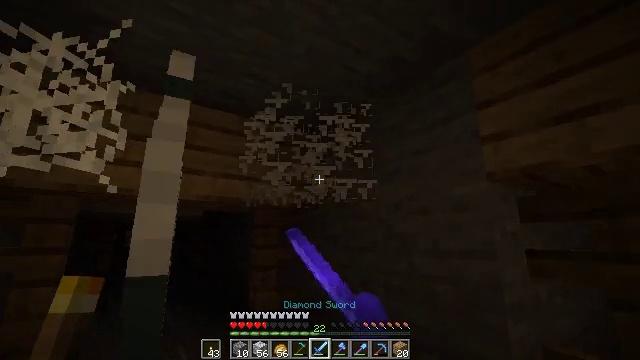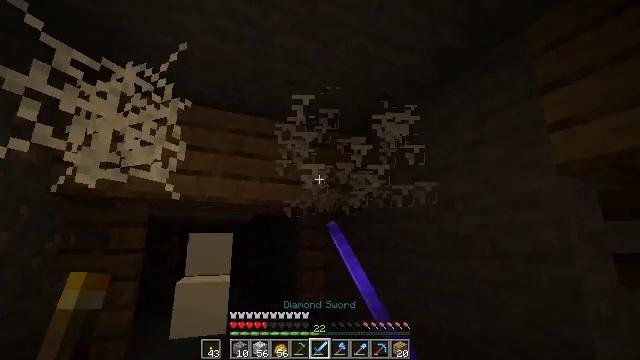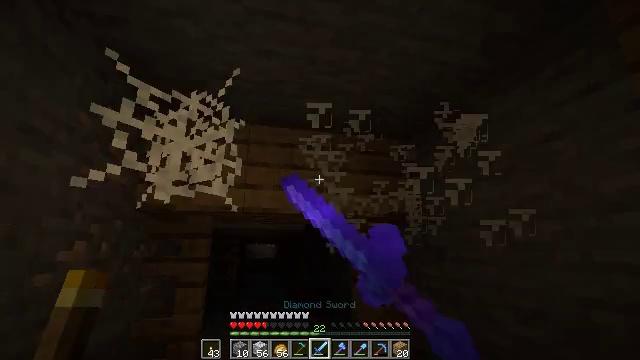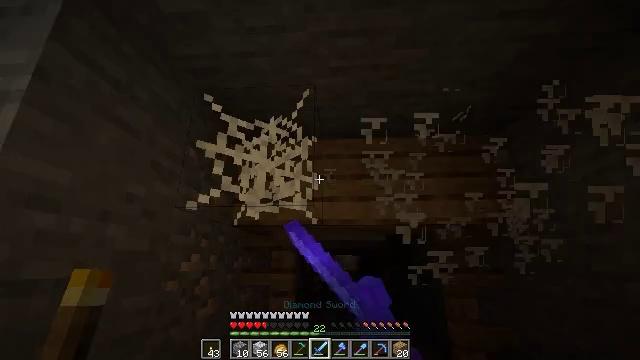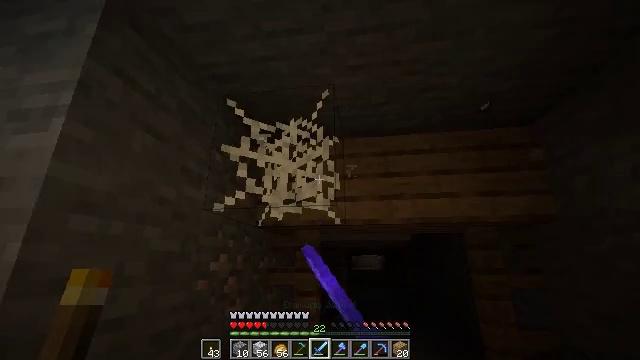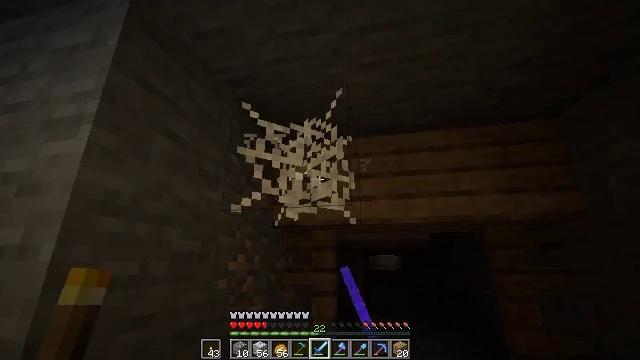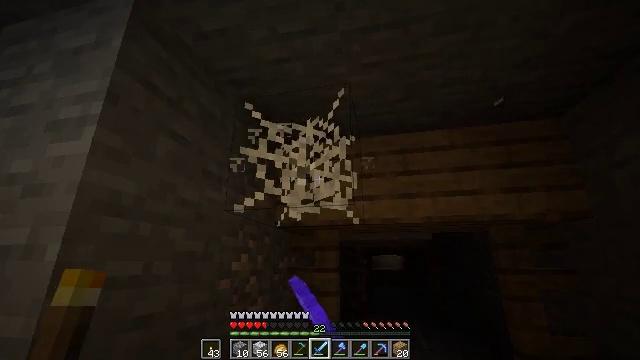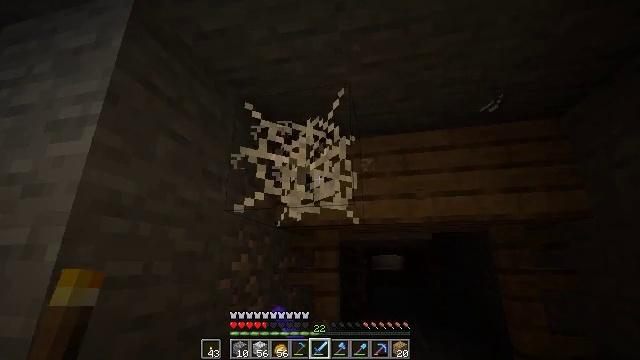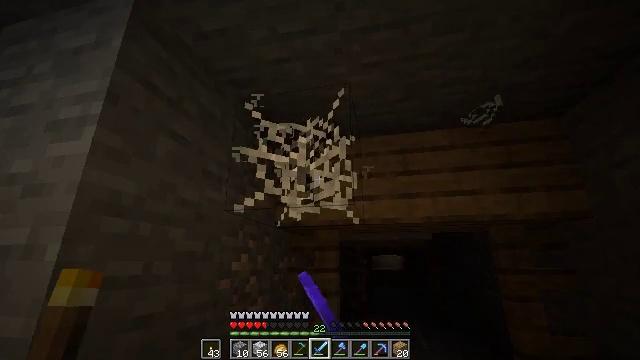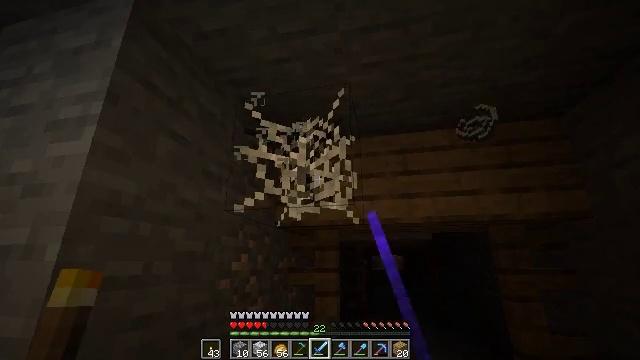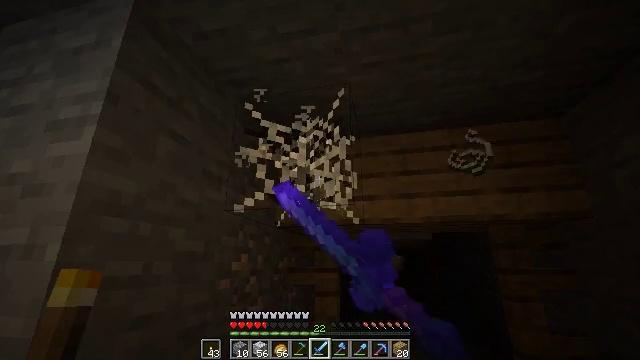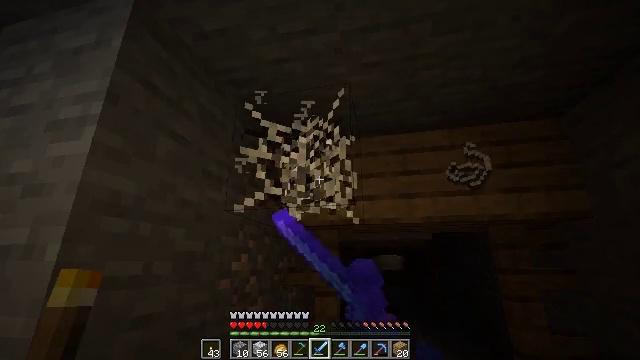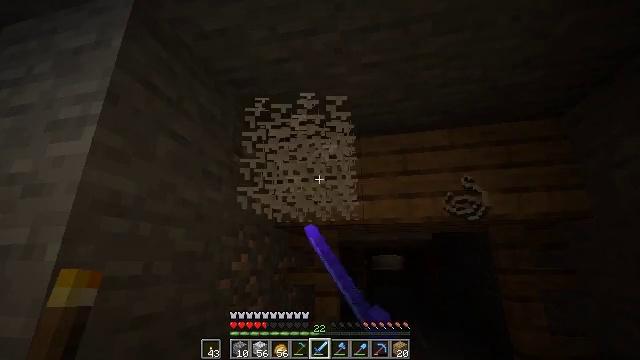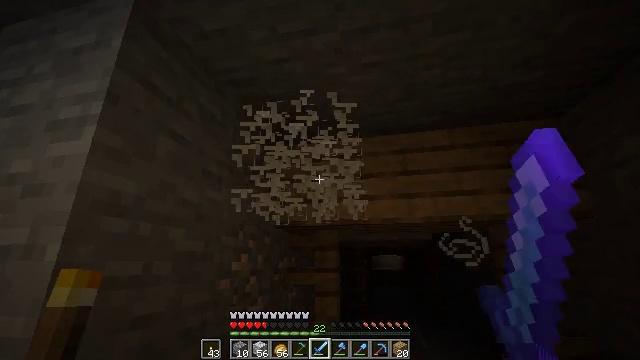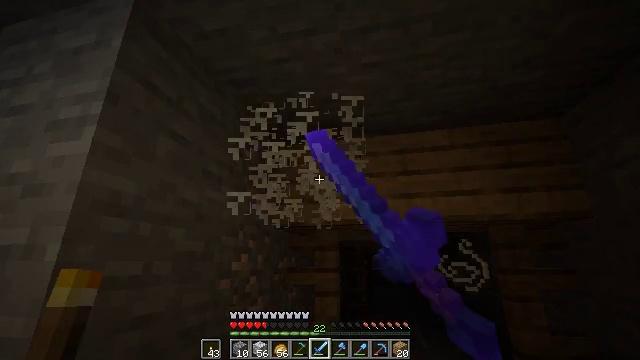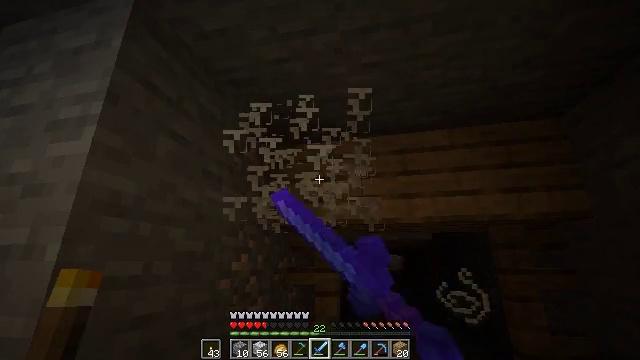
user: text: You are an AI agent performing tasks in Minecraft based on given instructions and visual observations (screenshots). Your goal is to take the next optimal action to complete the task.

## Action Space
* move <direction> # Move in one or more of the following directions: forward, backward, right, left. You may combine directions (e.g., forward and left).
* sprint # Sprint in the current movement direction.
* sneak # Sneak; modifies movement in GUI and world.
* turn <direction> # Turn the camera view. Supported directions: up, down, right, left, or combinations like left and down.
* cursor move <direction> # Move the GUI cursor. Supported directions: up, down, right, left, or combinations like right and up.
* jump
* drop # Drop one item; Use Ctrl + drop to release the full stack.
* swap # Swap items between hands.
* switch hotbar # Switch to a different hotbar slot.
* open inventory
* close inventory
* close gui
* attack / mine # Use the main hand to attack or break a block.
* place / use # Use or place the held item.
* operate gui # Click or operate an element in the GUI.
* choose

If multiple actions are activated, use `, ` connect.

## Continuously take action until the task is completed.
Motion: motion action
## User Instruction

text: Mine the cobweb to clear the path.
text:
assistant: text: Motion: turn left, attack / mine
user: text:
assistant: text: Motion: turn left and up, attack / mine
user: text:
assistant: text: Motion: turn left and up, attack / mine
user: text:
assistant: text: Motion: turn left, attack / mine
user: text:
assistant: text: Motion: turn left, attack / mine
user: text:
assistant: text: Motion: attack / mine
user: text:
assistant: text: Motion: attack / mine
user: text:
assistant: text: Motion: attack / mine
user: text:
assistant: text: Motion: attack / mine
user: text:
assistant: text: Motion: attack / mine
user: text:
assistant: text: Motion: attack / mine
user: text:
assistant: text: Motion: attack / mine
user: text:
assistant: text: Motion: attack / mine
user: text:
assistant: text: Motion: attack / mine
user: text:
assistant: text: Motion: attack / mine
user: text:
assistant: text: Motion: attack / mine
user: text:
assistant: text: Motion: attack / mine